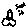
Label: car